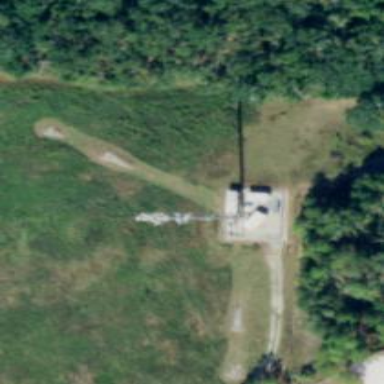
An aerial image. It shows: Man-made mast used for communication purposes.